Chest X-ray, PA view. Patient: 60 years old, sex F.
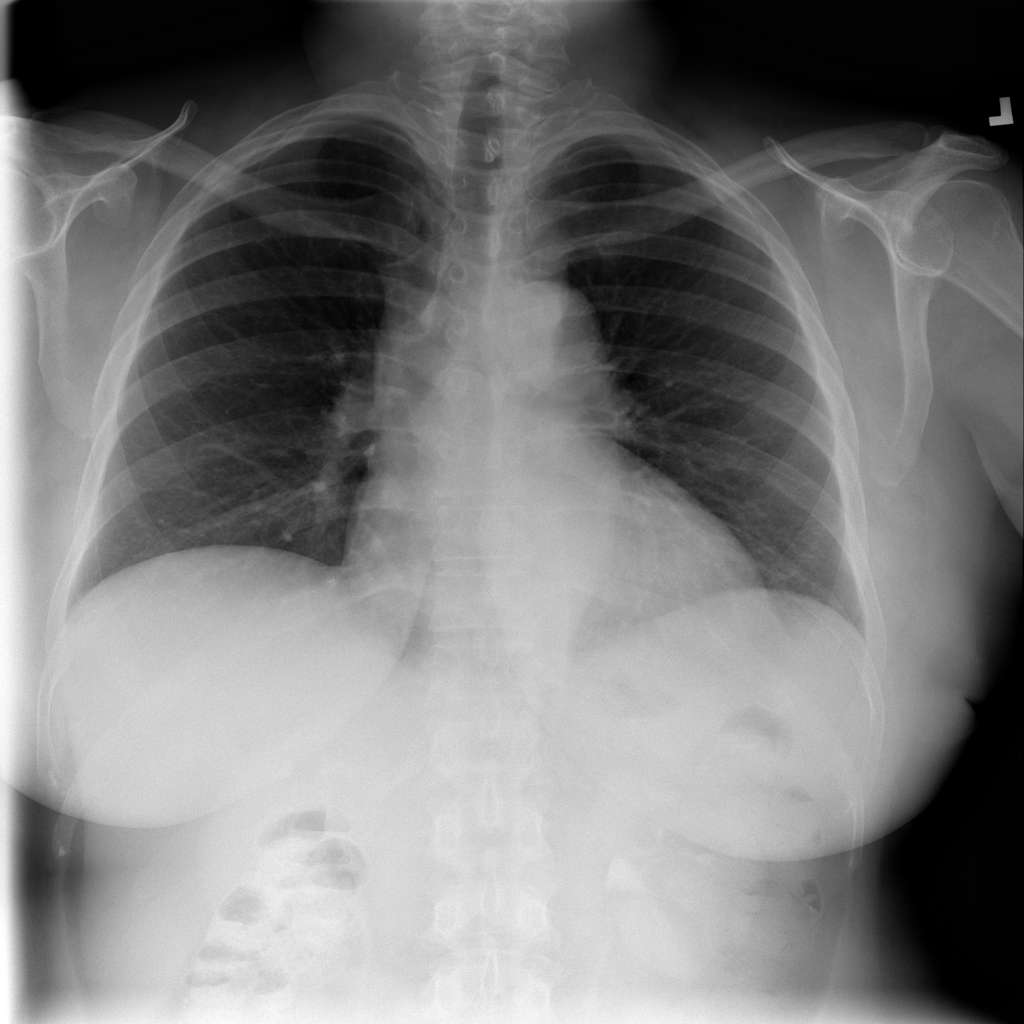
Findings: No Finding